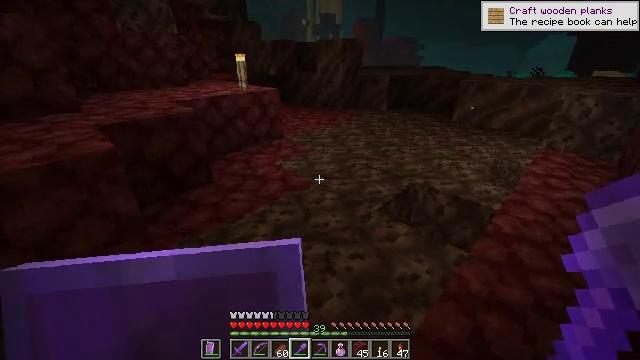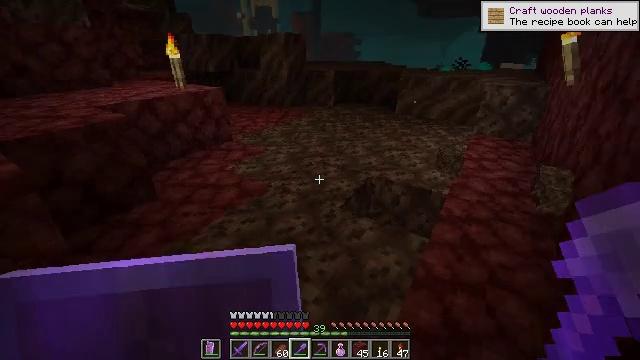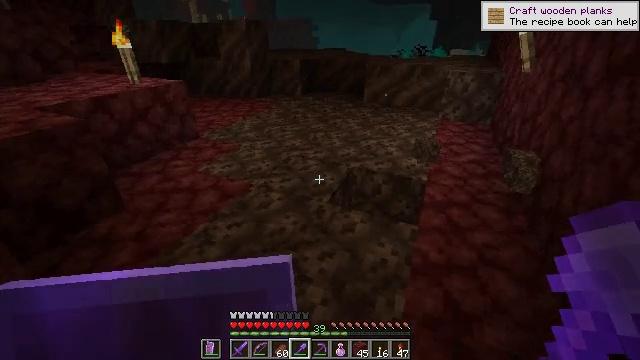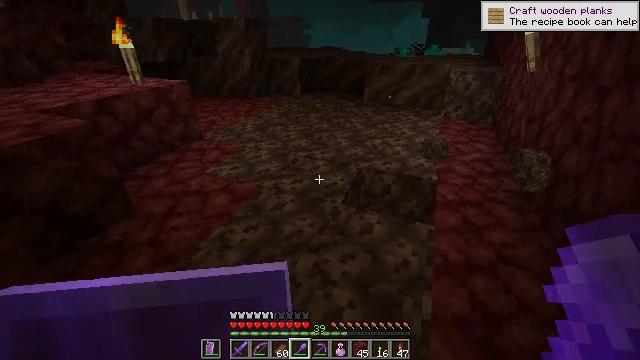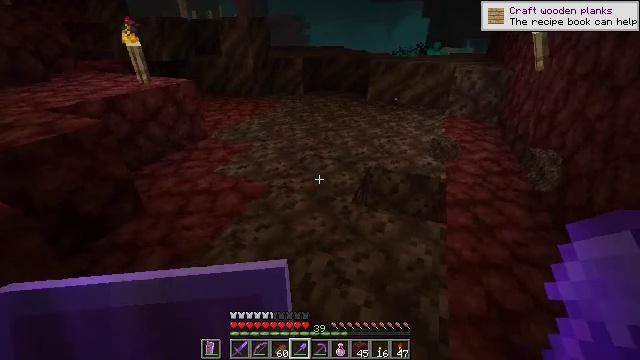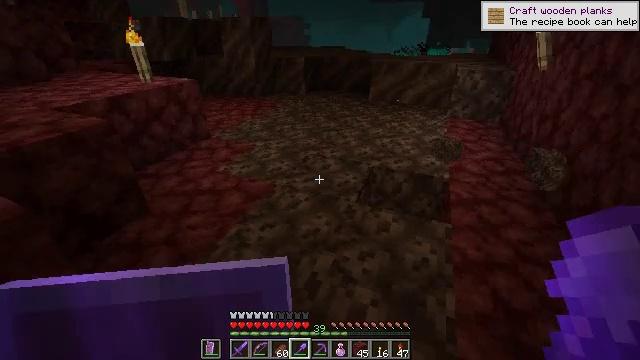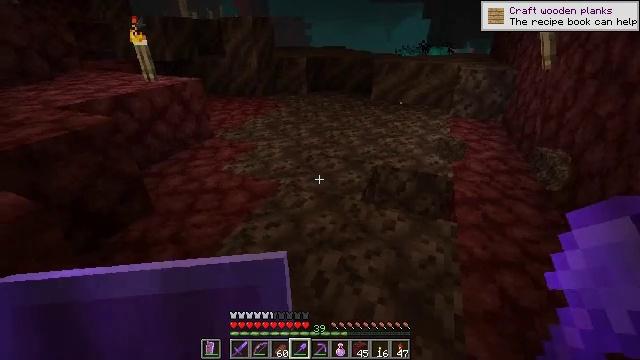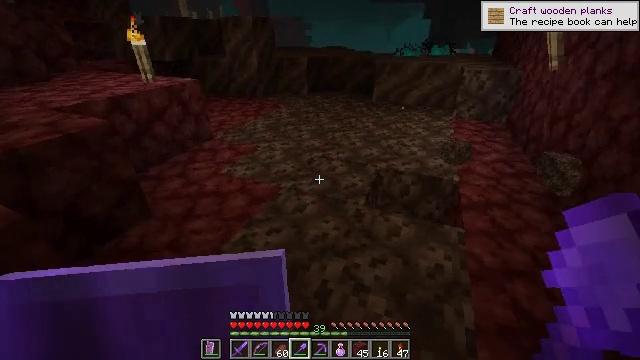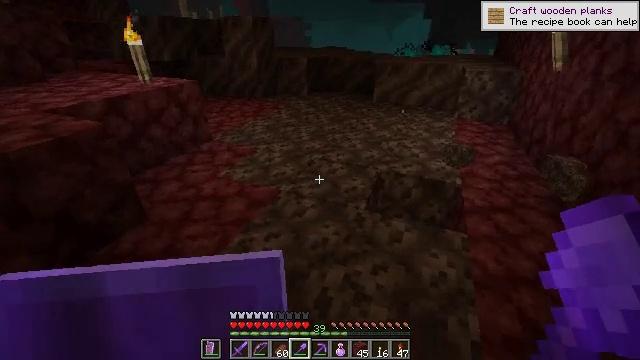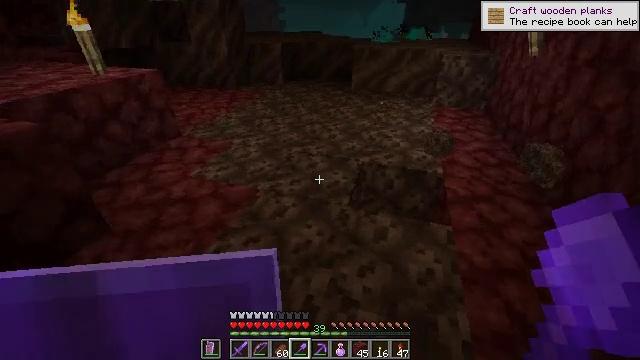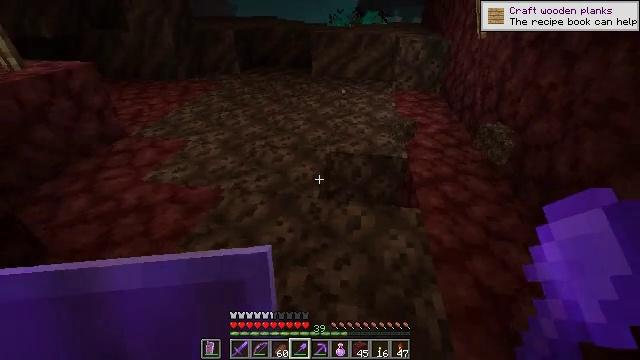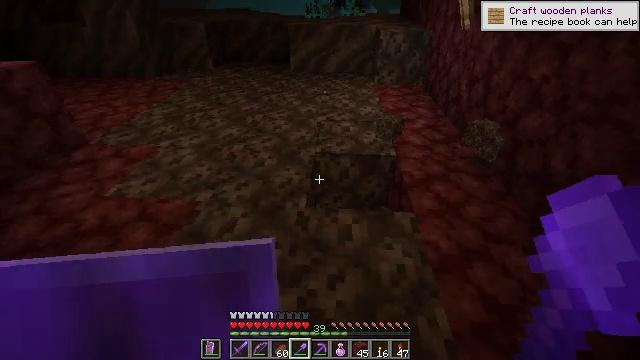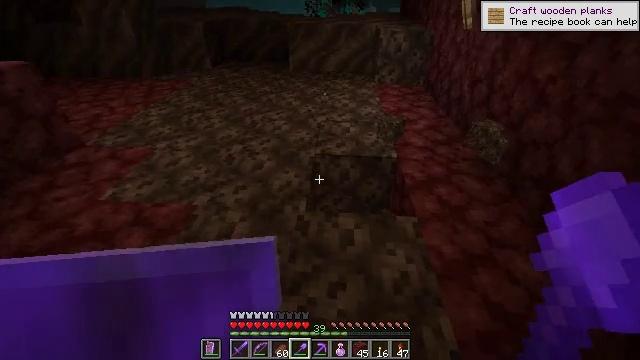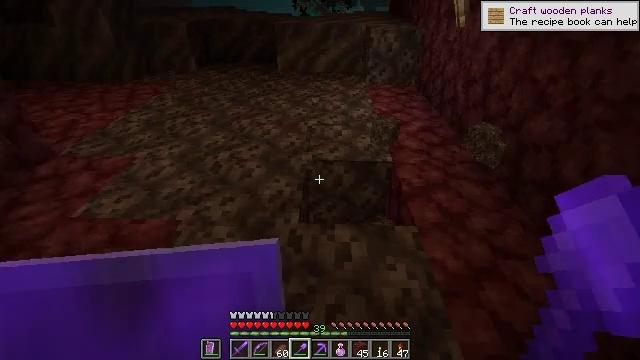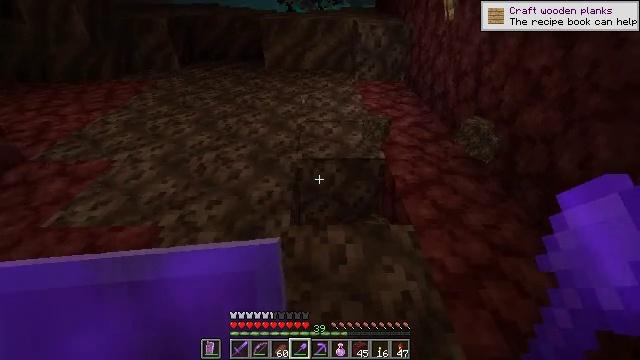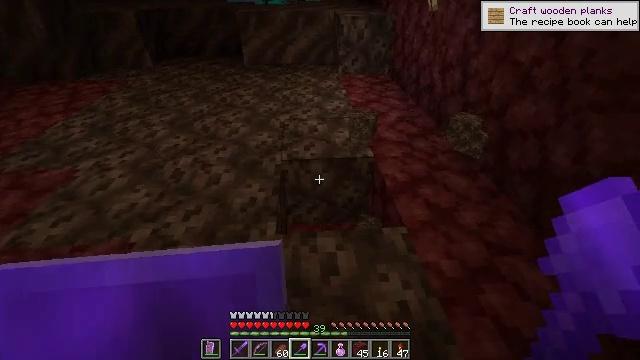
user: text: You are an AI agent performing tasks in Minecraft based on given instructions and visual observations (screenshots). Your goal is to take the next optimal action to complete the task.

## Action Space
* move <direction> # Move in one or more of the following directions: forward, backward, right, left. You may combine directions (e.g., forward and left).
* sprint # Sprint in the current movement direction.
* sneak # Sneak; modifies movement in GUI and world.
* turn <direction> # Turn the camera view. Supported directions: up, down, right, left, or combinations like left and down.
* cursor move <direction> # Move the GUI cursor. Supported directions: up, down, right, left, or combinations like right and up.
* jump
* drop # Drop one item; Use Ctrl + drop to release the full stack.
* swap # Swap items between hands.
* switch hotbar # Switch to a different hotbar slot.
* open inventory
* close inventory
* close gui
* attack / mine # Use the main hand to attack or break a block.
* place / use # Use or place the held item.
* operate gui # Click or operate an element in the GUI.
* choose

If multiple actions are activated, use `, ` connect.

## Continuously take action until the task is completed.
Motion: motion action
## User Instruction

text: Extract soul sand for building purposes.
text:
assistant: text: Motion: move left, turn right
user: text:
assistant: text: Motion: move left, turn right and down
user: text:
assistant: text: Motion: move left, turn right
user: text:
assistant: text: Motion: no_op
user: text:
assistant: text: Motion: no_op
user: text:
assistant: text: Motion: no_op
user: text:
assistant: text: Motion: move forward
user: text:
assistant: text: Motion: move forward
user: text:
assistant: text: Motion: move forward, turn right and down
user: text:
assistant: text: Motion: move forward, turn right and down
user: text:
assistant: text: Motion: move forward, turn right and down
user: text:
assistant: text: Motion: move forward
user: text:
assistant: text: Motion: move forward, turn right
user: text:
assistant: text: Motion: move forward, turn right
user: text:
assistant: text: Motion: move forward, turn right and down
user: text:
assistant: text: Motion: move forward and move right
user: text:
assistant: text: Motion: move forward and move right
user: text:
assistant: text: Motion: move forward and move right
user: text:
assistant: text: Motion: move forward and move right
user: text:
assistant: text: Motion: move forward and move right
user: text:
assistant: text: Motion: move forward and move right
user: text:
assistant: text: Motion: move forward and move right
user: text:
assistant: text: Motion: move forward and move right, turn left
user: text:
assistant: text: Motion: move forward
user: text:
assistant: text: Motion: move forward
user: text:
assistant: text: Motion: move forward
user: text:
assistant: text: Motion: move forward
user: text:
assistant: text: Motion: move forward
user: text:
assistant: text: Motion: move forward
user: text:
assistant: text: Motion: move forward